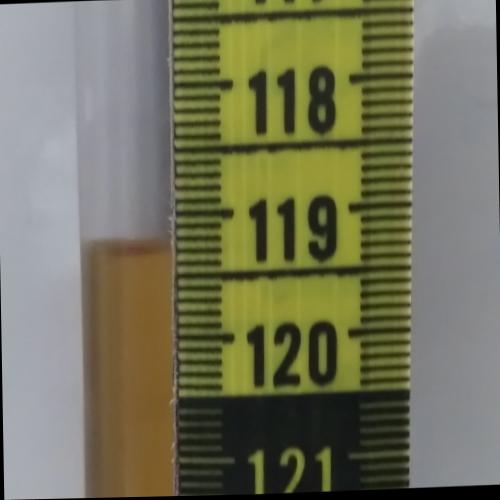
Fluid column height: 119.3 cm